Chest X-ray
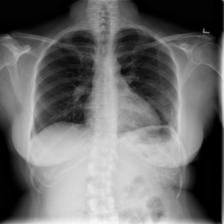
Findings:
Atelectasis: negative
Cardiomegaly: negative
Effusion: negative
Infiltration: negative
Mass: negative
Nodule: negative
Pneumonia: negative
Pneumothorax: negative
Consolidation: negative
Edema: negative
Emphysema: negative
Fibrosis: negative
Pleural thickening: negative
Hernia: negative